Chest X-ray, AP view. Patient: 59 years old, sex F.
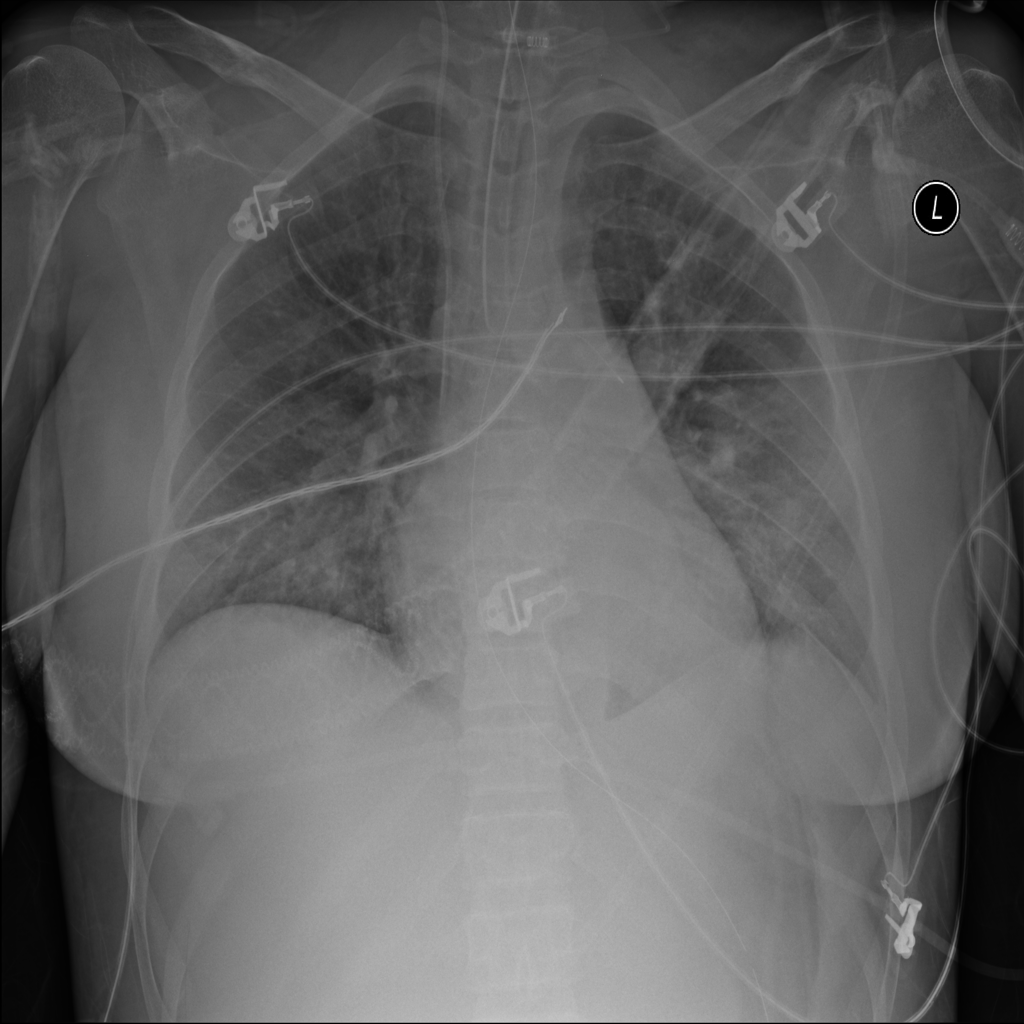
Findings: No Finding